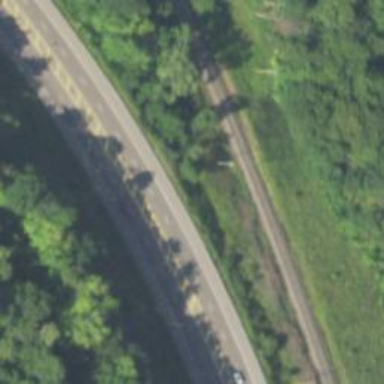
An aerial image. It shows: This image shows trunk highway that functions as expressway.